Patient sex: F
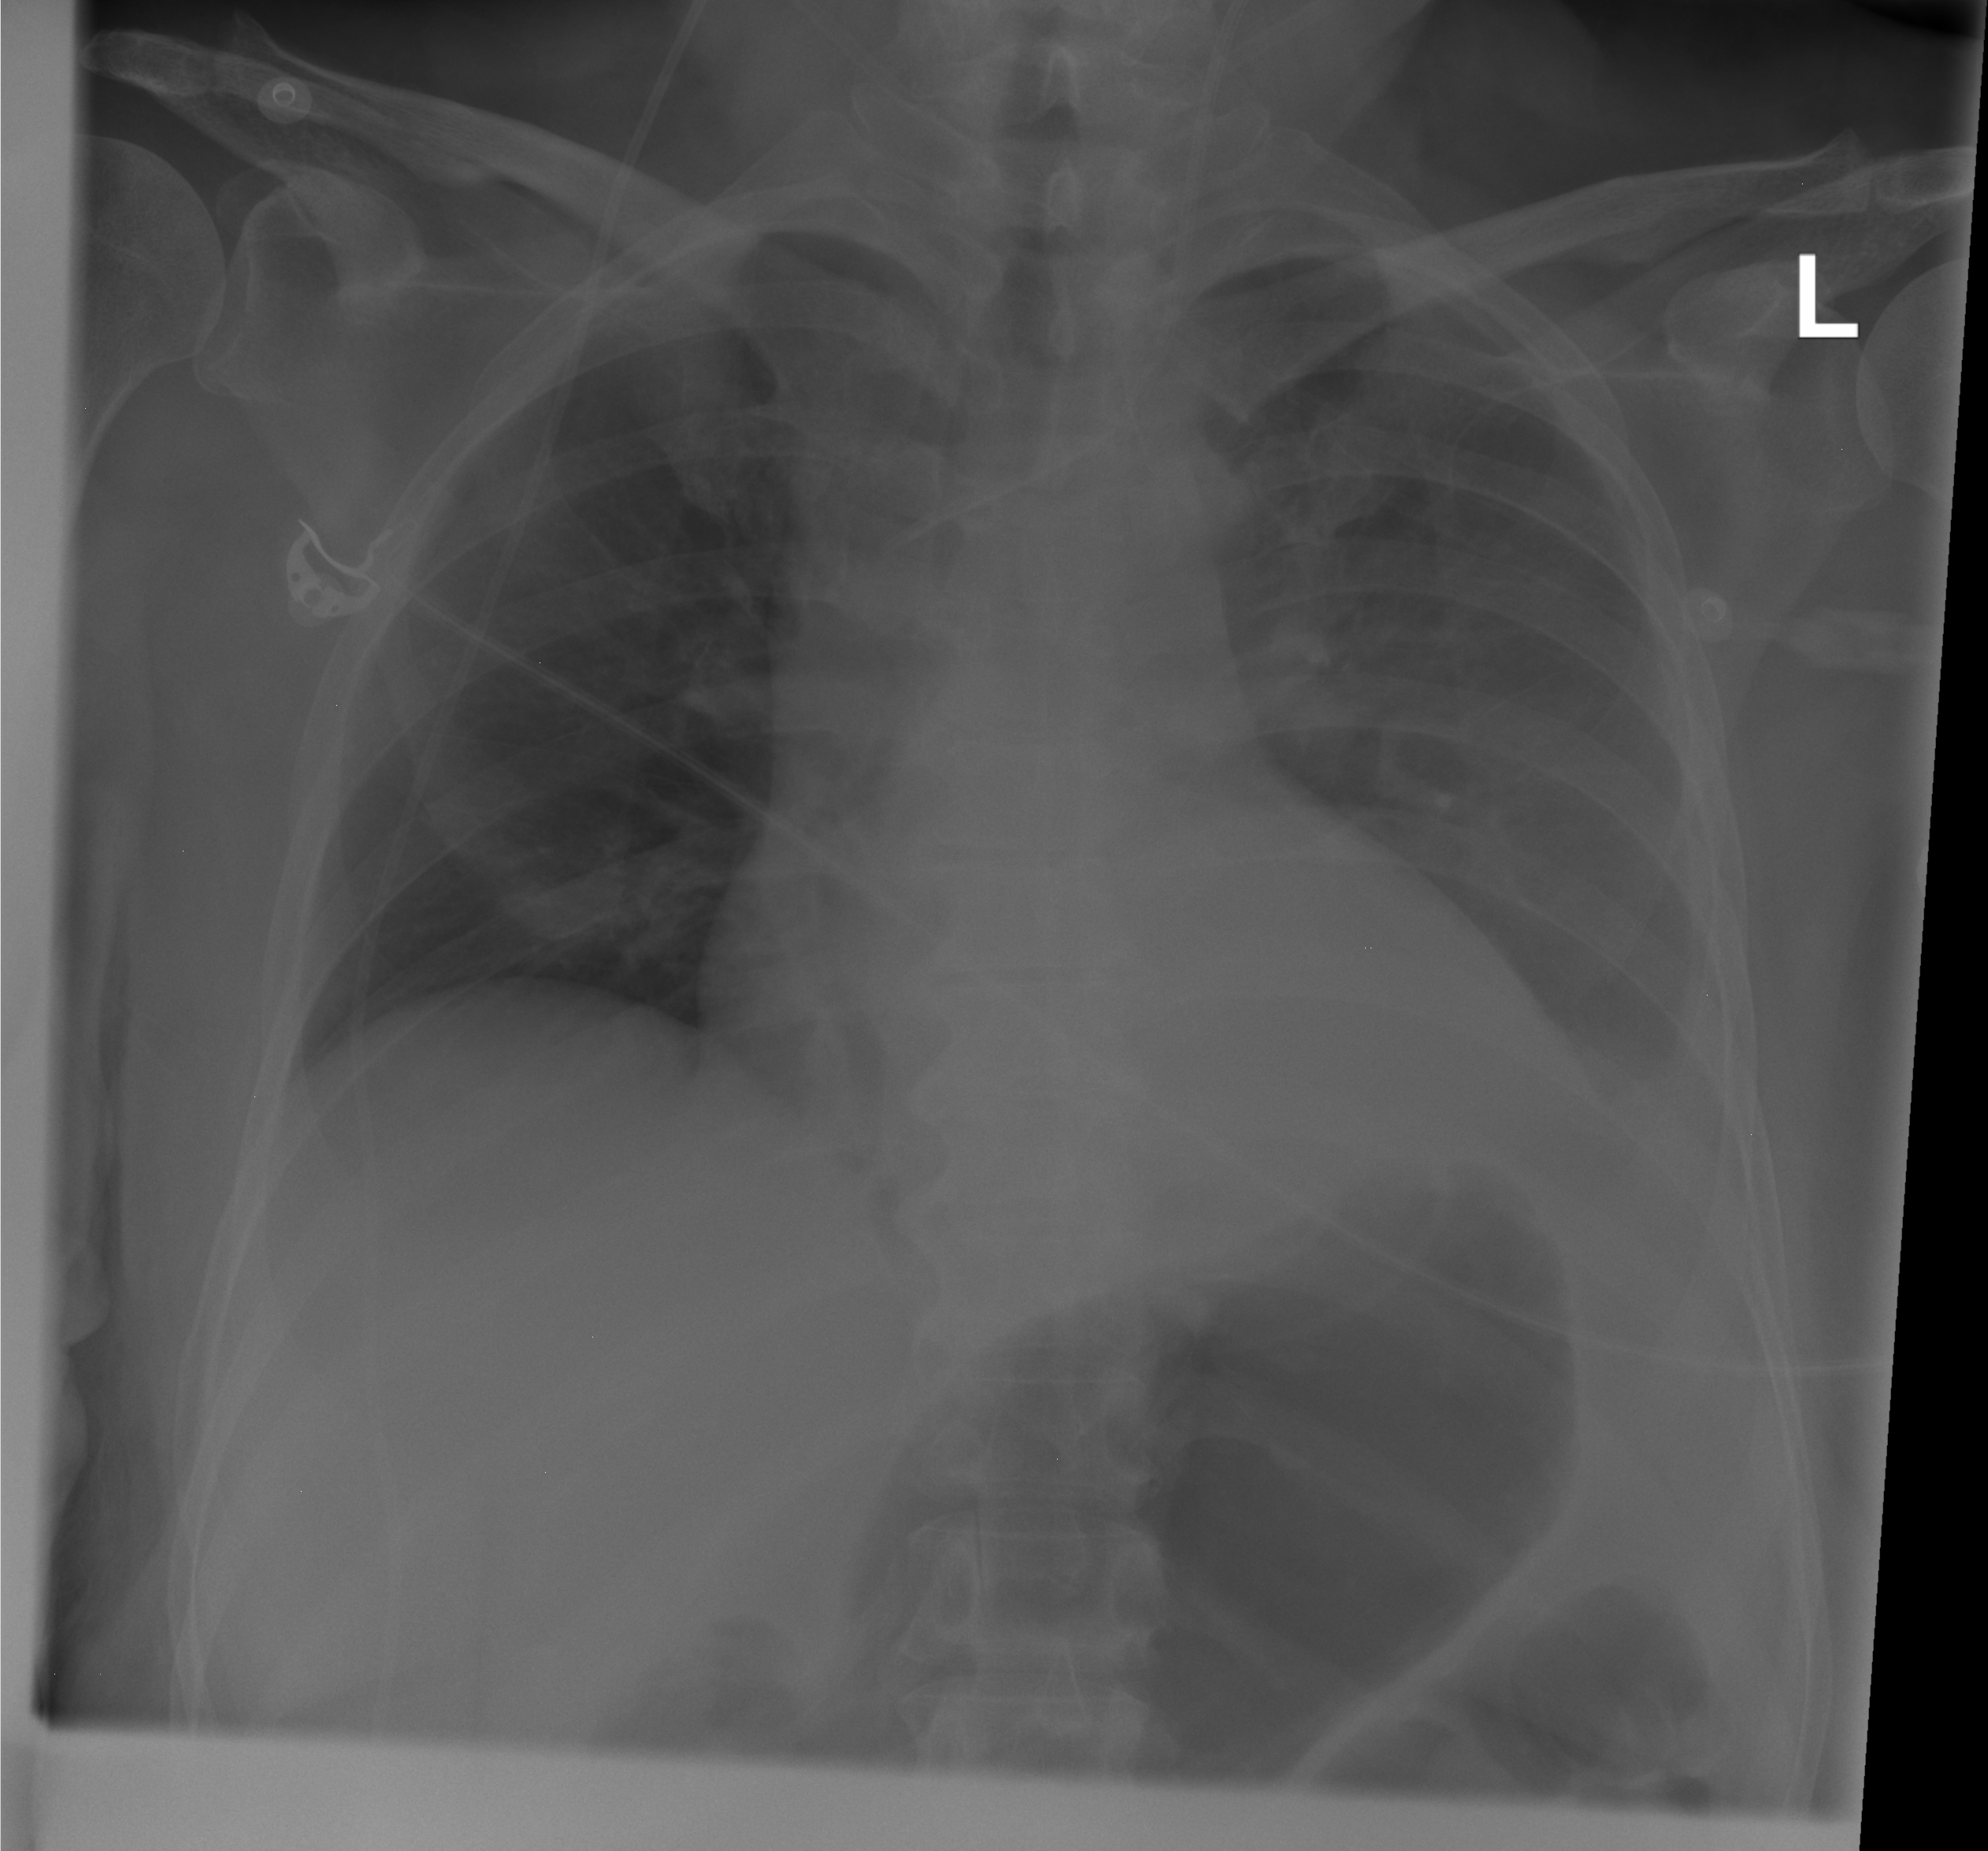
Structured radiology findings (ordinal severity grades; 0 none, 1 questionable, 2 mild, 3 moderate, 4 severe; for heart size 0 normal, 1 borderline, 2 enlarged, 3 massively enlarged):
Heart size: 2
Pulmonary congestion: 0
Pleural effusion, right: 0
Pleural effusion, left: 2
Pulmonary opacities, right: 0
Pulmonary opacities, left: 0
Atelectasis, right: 2
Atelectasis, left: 3